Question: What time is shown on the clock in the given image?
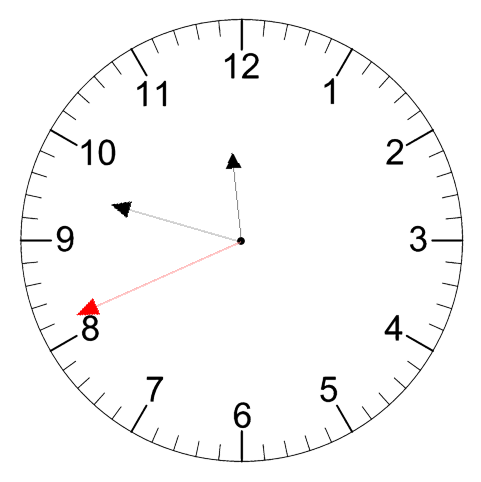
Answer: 11:47:41